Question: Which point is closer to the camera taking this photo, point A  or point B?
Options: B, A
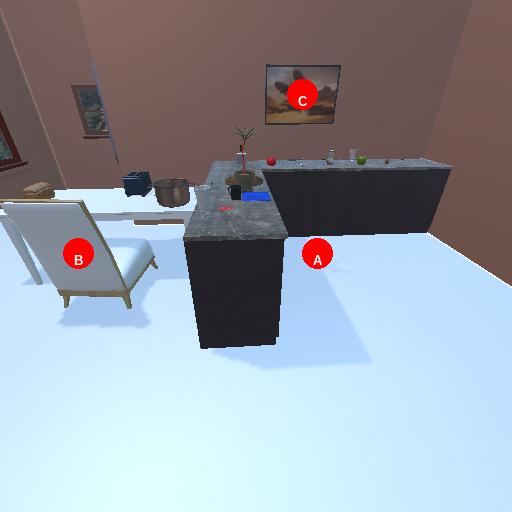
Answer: B